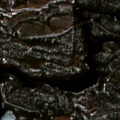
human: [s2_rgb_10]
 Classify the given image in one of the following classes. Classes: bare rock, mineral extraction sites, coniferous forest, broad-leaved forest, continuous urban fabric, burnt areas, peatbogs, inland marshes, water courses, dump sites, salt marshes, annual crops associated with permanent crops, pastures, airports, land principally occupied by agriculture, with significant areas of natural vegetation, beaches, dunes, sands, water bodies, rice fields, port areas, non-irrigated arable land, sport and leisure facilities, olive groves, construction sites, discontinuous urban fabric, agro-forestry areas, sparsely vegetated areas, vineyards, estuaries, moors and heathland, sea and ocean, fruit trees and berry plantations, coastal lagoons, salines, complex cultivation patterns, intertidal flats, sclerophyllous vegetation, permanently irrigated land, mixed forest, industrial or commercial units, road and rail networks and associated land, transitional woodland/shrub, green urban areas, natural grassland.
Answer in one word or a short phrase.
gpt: coniferous forest, mixed forest, transitional woodland/shrub, water bodies